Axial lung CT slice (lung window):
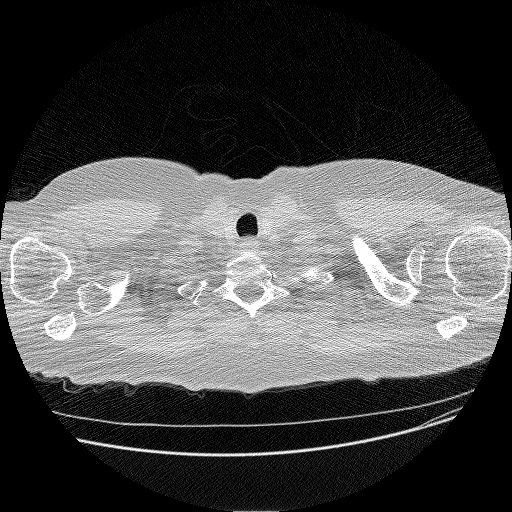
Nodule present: no